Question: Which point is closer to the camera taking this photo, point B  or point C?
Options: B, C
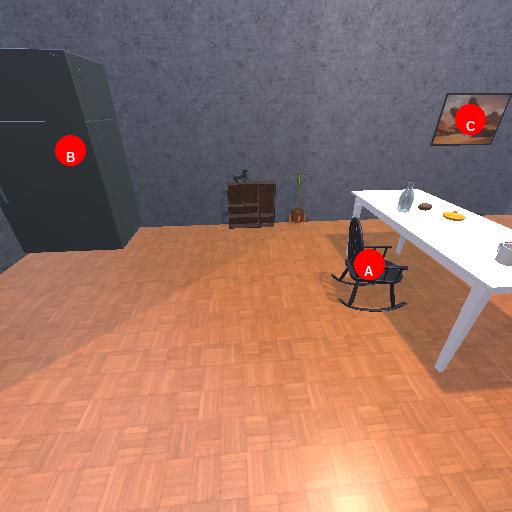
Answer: B